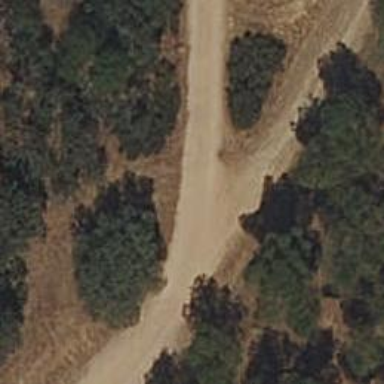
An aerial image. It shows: Dirt path identified as firebreak cutline.